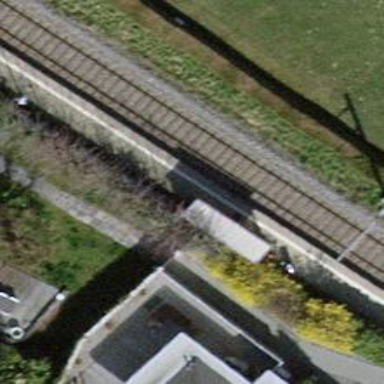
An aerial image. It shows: Public transport station located at railway halt.